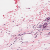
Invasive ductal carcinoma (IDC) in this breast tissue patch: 0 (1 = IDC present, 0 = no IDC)